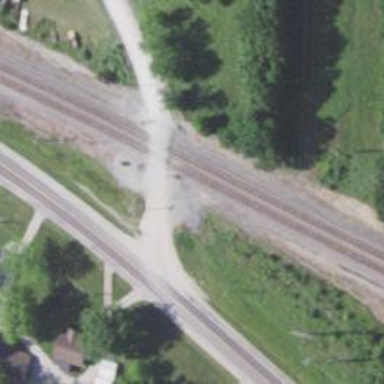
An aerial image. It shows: Railway level crossing.